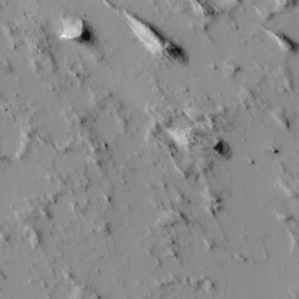
Label: non_frost